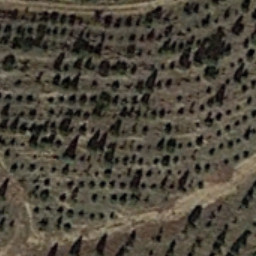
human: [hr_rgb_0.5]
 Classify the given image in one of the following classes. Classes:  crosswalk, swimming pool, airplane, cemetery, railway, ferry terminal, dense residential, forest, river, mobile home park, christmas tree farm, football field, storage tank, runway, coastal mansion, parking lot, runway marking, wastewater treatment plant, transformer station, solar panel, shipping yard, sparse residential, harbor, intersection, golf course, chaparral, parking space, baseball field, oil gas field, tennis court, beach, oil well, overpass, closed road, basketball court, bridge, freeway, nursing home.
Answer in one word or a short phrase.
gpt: christmas tree farm